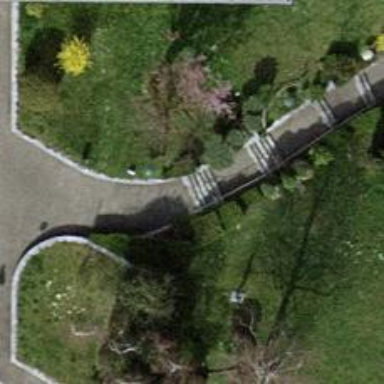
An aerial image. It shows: Road with steps.